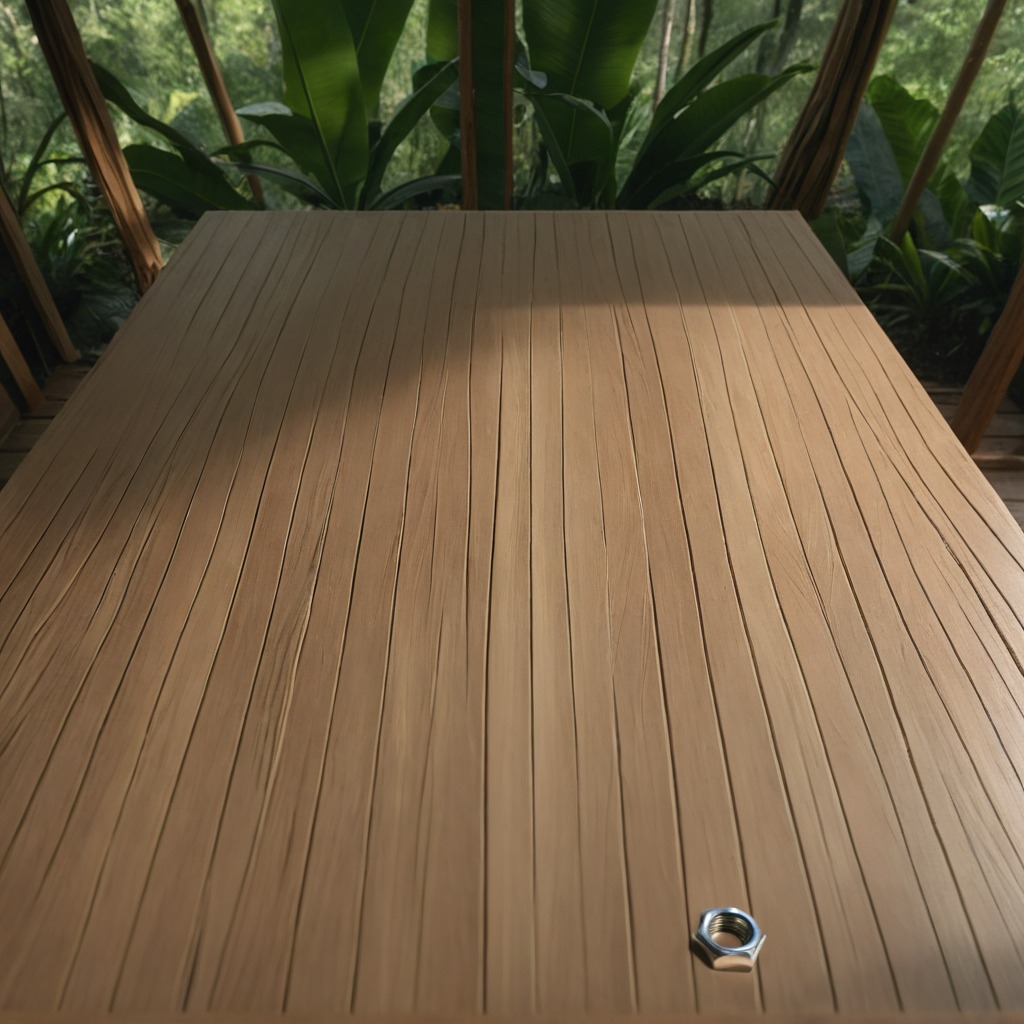
A metal nut lies on the wooden table inside a jungle field workshop tent.